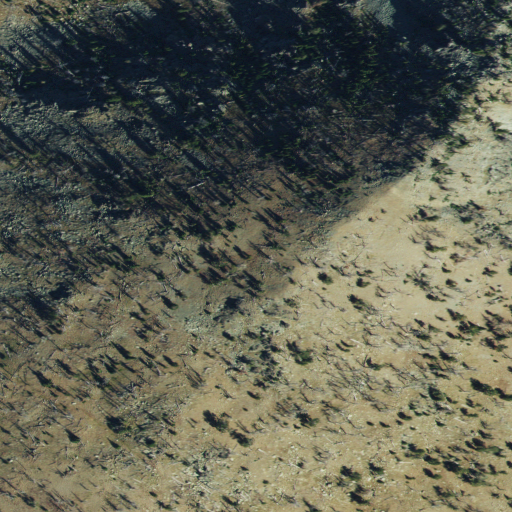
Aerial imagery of mountain in Idaho named Emmett Mountain containing shrub, evergreen forest, and grassland